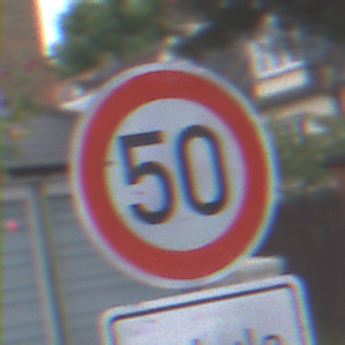
Verkehrszeichen: Geschwindigkeit50
Zusatzzeichen unten: HinweisDurchVerbaleAngabe8
Umgebung: Outdoor, Urban
Tageszeit: MorningAfternoon
Wetter: Overcast
Licht: Natural
Jahreszeit: NotSpecified
Kontrast: LowContrast